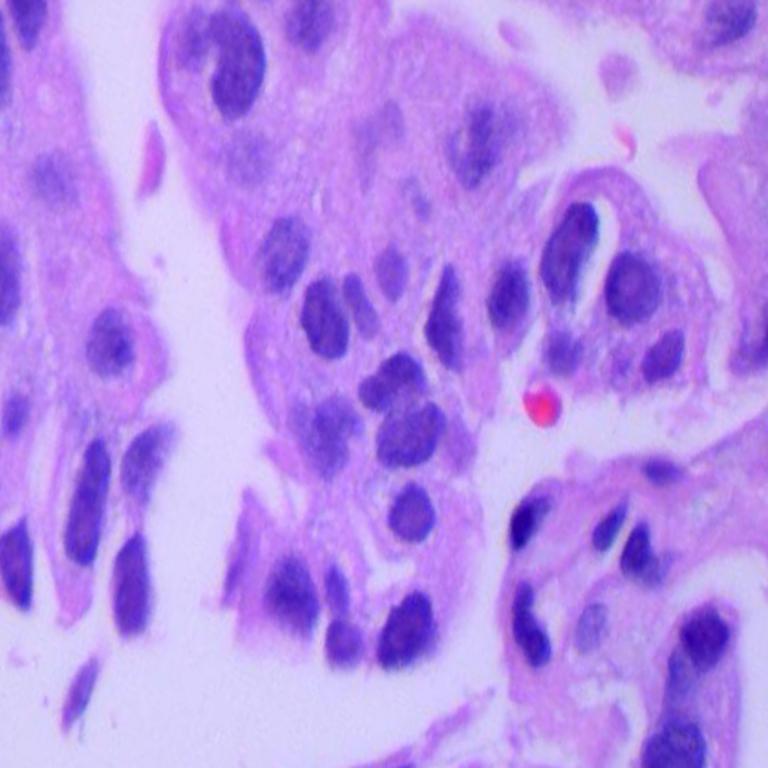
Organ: lung
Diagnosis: adenocarcinomas